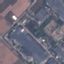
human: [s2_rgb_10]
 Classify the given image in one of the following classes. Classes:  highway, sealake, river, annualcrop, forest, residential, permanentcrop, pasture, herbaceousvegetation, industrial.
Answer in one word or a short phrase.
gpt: Industrial